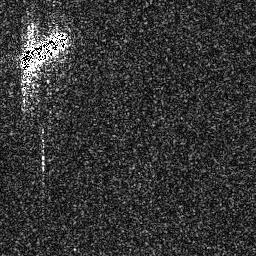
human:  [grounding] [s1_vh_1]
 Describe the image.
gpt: In the satellite image, there is  <ref>1 large ship </ref> <box>[[6, 11, 28, 28, 0]]</box> located at top left.